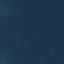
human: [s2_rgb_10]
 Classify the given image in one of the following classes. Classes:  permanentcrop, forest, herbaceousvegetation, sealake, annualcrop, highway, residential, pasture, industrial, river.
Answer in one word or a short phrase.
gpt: SeaLake